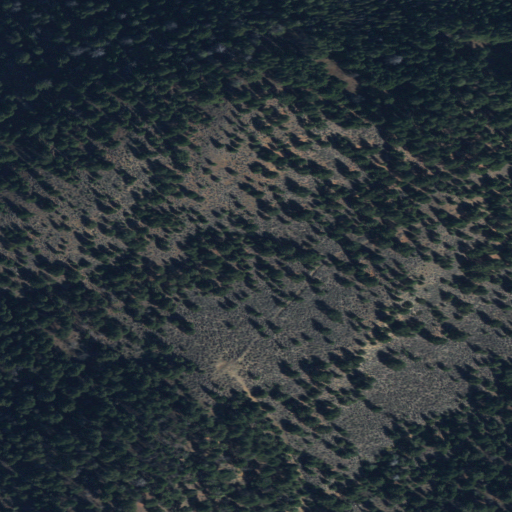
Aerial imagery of plain(s) in Montana named Spring Park Flat containing evergreen forest and shrub